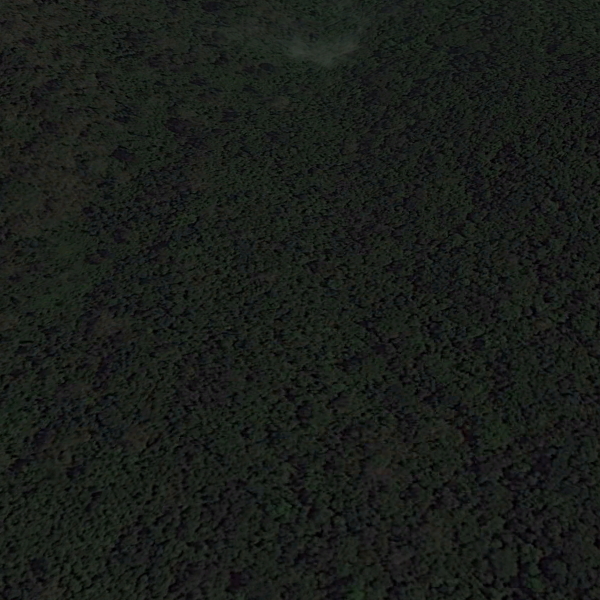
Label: Forest